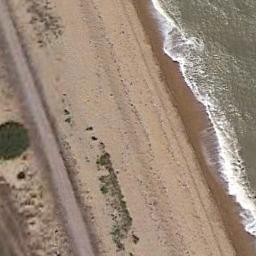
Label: beach